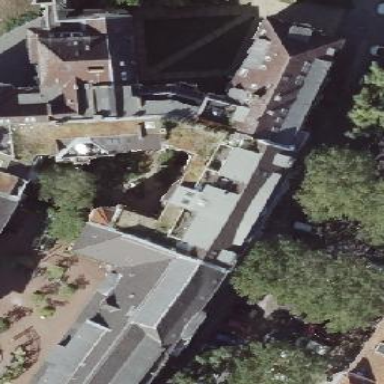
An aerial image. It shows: Building with apartments featuring unique double saltbox roof shape.